Interaction volume radius: 5 \u00c5
Interaction volume height: 10 \u00c5
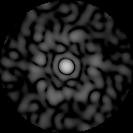
Disorder parameter: 0.8232